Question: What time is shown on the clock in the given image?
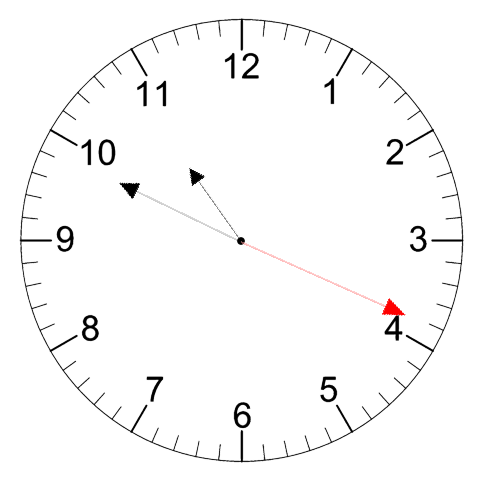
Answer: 10:49:19